Field crop: tomato
Growth stage: 1
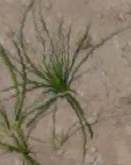
Species: cyperus